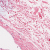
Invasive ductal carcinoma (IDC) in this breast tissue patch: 0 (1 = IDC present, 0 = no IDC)